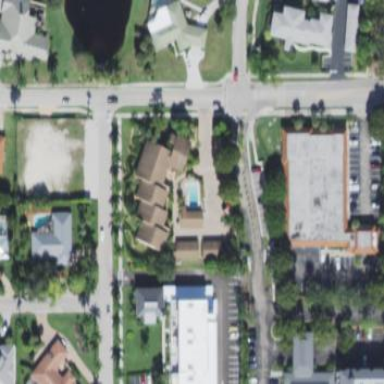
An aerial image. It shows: Residential area consisting of condominiums.